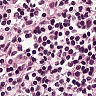
Metastatic tissue present: no